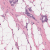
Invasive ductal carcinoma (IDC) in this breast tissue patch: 1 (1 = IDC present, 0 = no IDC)